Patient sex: M
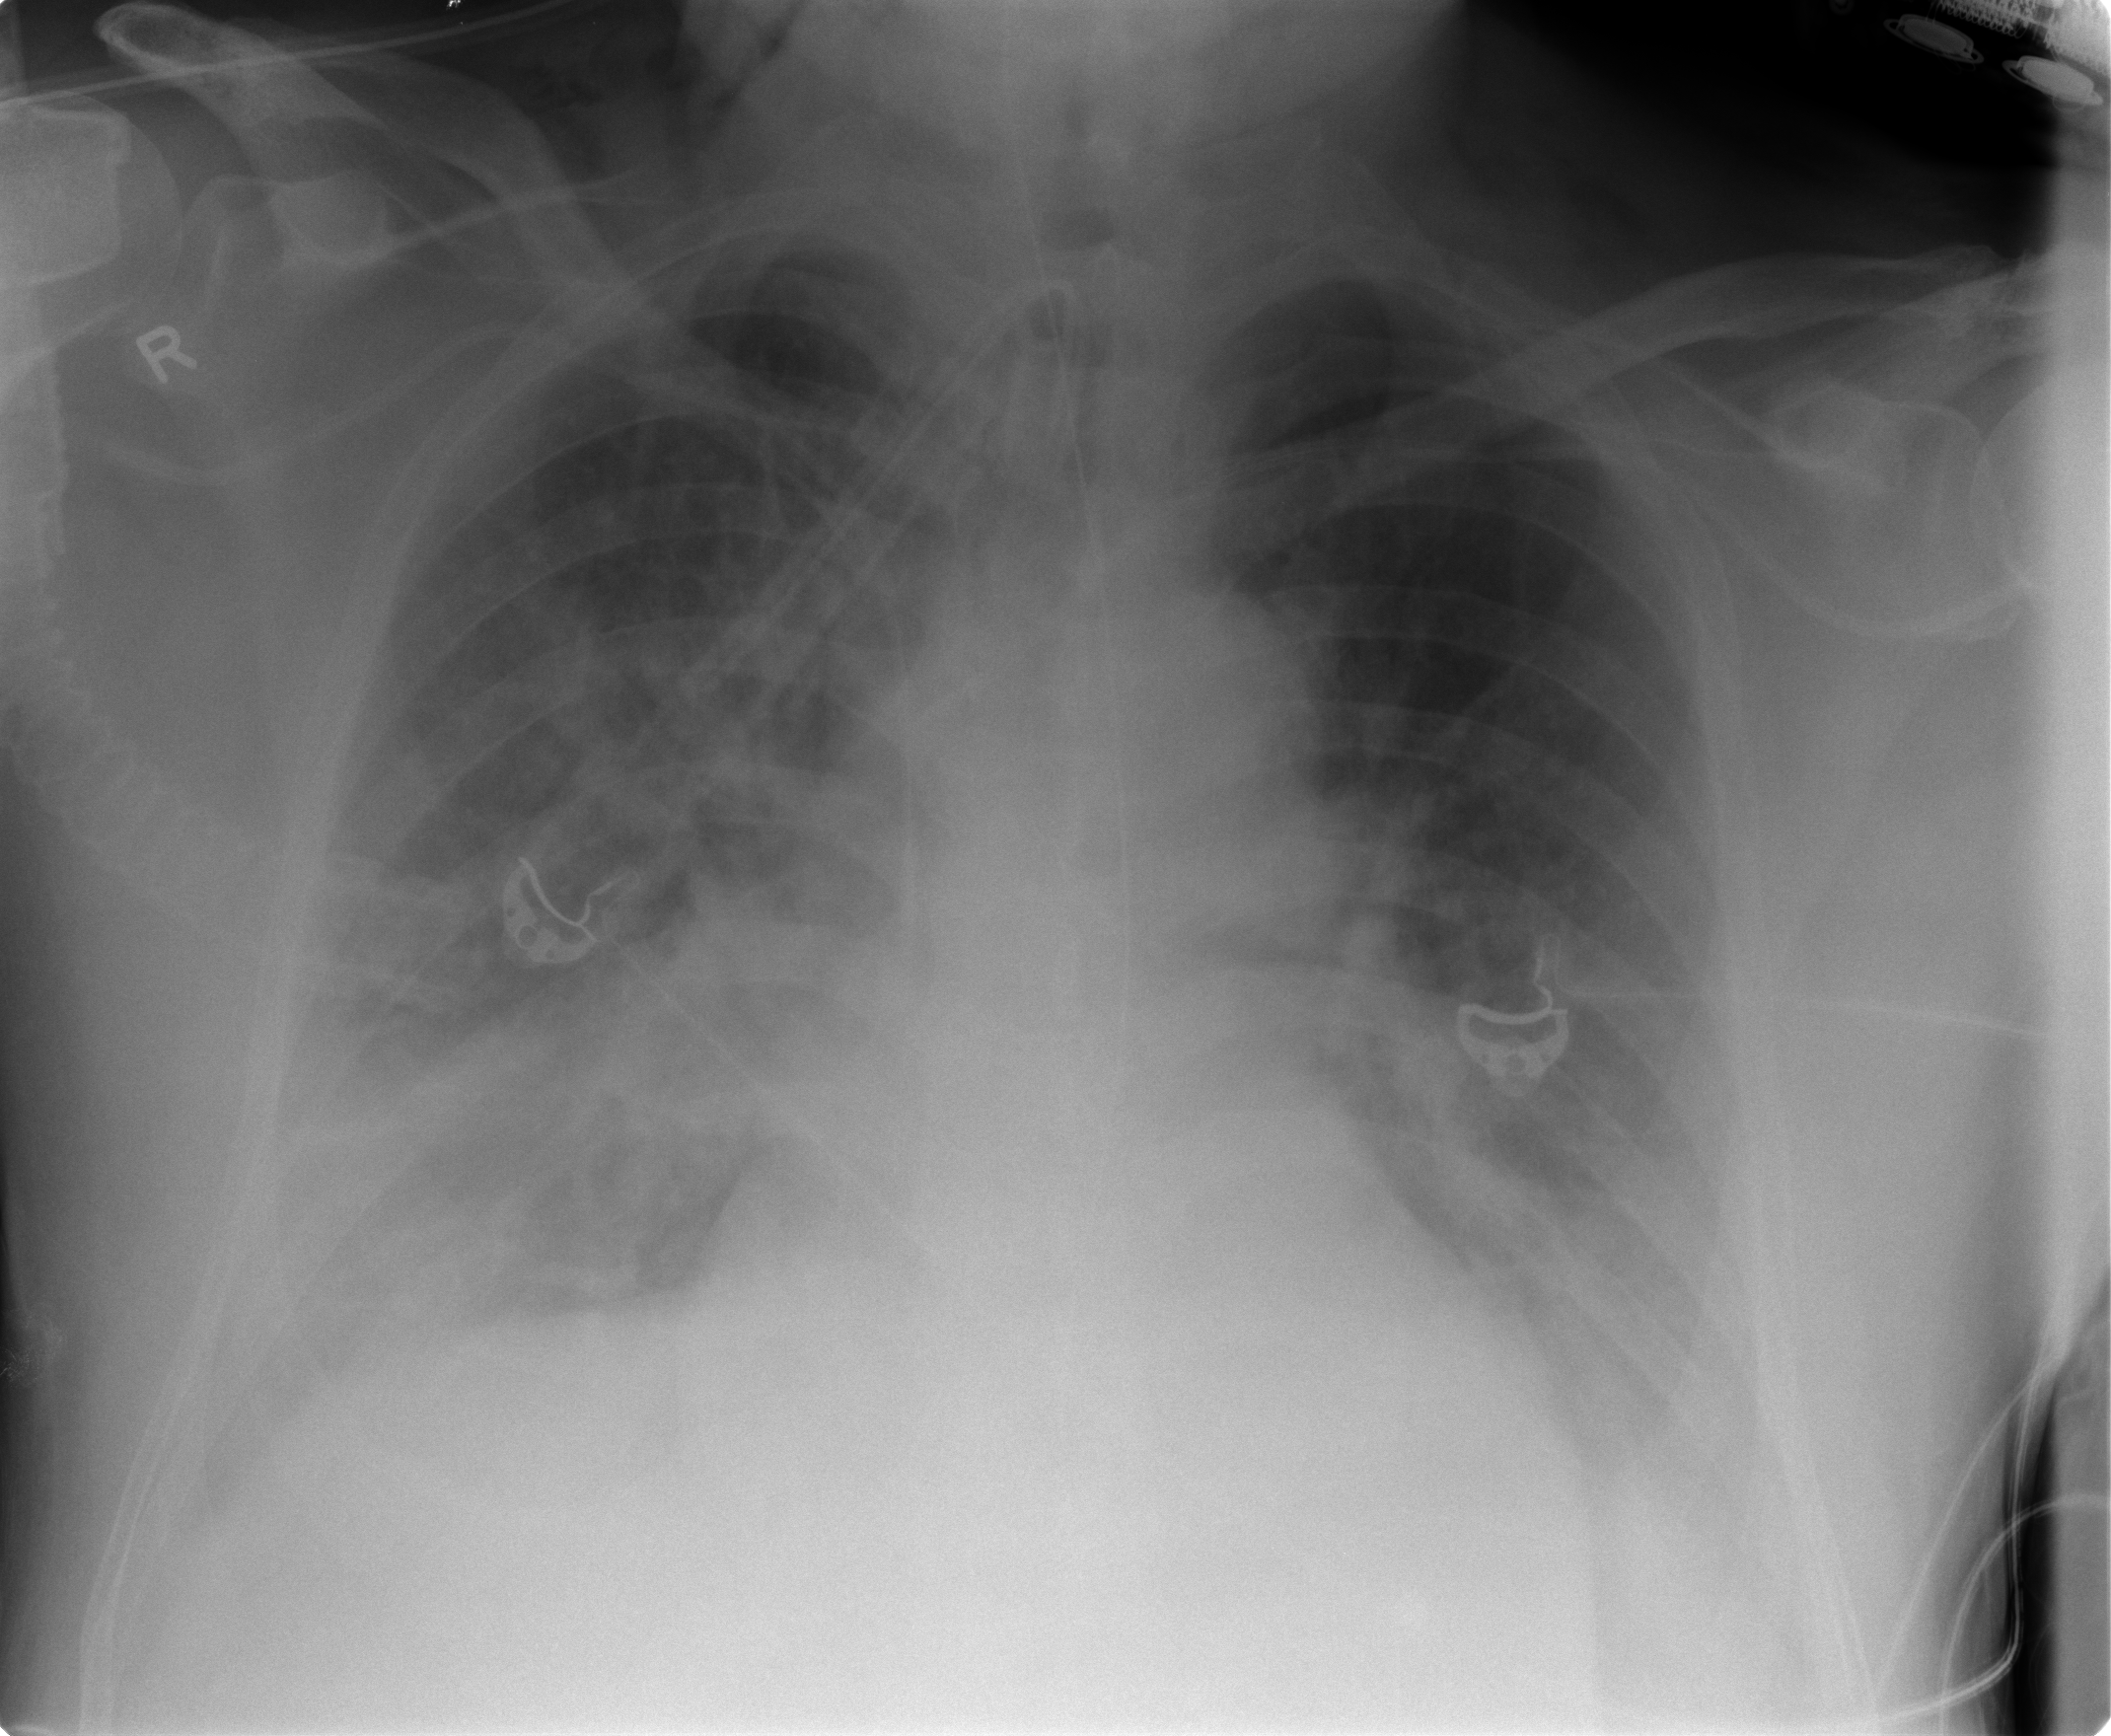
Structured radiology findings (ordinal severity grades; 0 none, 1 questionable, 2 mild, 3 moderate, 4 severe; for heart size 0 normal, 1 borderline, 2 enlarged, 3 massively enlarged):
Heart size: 2
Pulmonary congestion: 3
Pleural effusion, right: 2
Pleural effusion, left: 3
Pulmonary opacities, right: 3
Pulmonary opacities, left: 2
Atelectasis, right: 3
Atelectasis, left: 3